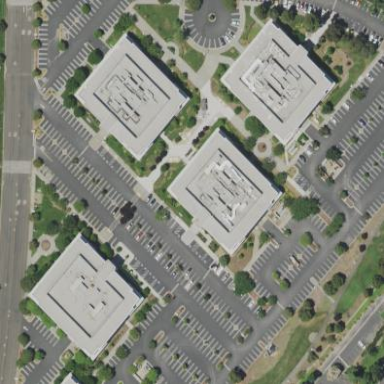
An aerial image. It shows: Office building.